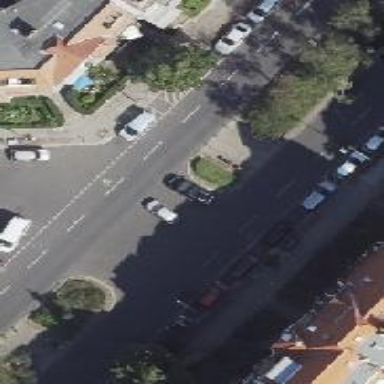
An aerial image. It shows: Footway that serves as traffic island.